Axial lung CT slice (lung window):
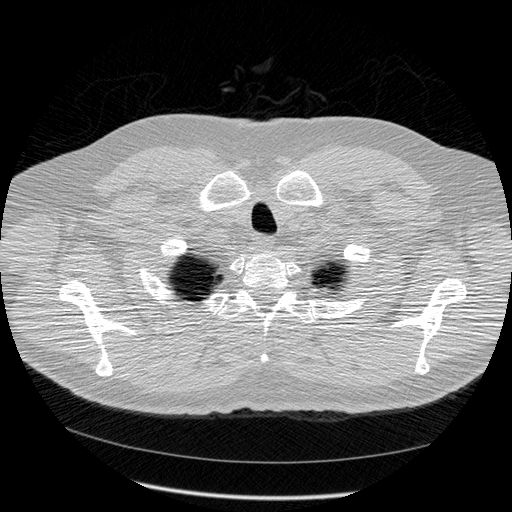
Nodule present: no